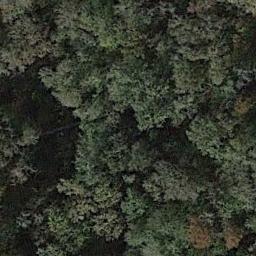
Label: forest